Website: home-depot
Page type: delivery-shipping
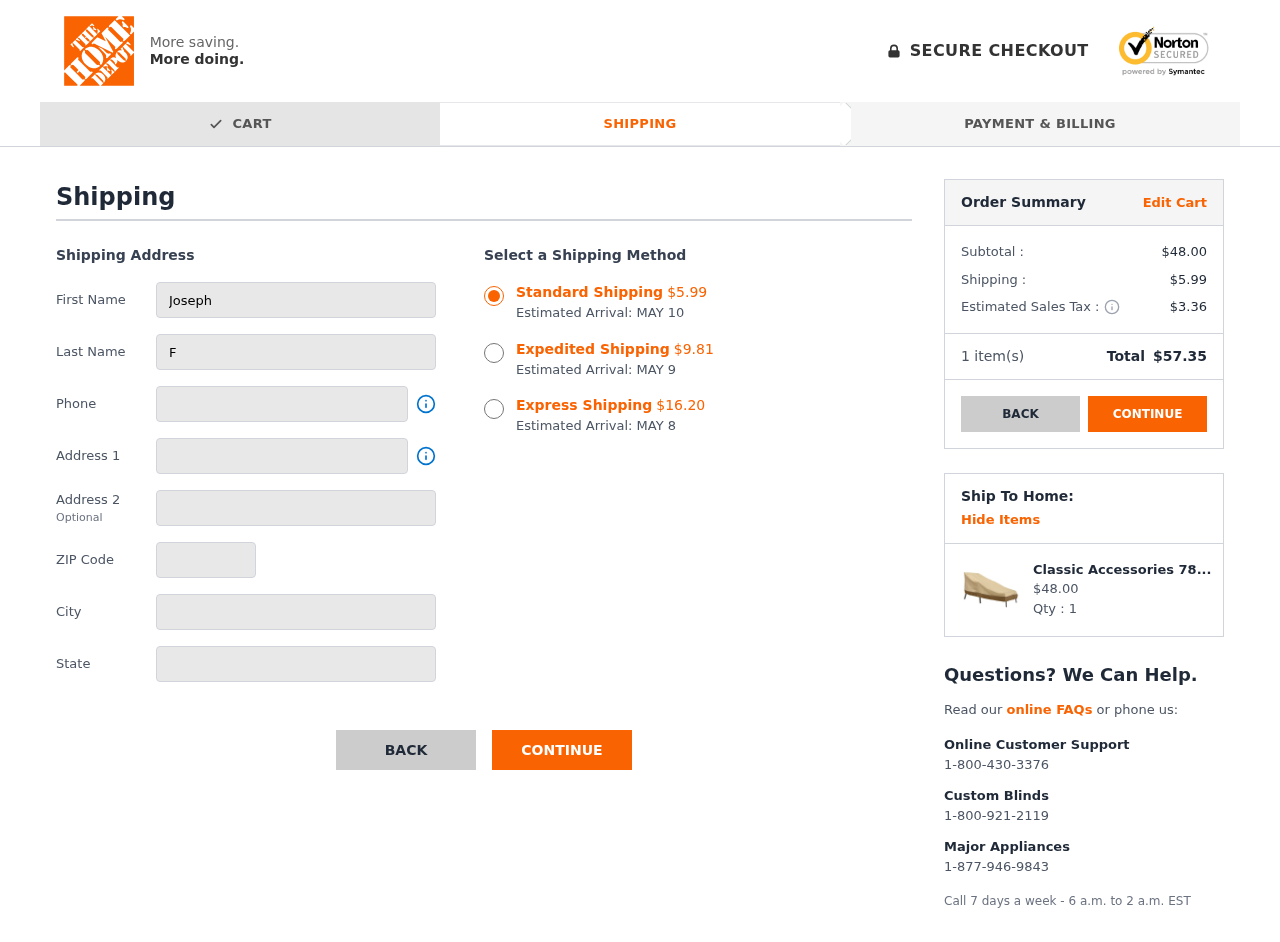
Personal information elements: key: PII_CITY
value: West April
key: PII_FIRSTNAME
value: Joseph
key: PII_LASTNAME
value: Farrell
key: PII_PHONE
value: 5327477246
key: PII_POSTCODE
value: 18672
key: PII_STATE
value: MH
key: PII_STREET
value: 7909 Mullins Run
Product elements: key: PRODUCT1_NAME
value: Classic Accessories 78952 Veranda Patio Chaise Lounge Cover, Medium
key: PRODUCT1_PRICE
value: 48
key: PRODUCT1_QUANTITY
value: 1
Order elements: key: ORDER_SHIPPING_COST_STANDARD
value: $5.99
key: ORDER_DELIVERY_DATE
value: MAY 10
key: ORDER_SHIPPING_COST_EXPEDITED
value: $9.81
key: ORDER_DELIVERY_DATE_EXPEDITED
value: MAY 9
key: ORDER_SHIPPING_COST_EXPRESS
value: $16.20
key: ORDER_DELIVERY_DATE_EXPRESS
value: MAY 8
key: ORDER_SUBTOTAL
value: $48.00
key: ORDER_SHIPPING_COST
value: $5.99
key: ORDER_TAX
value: $3.36
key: ORDER_NUM_ITEMS
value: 1
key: ORDER_TOTAL
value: $57.35